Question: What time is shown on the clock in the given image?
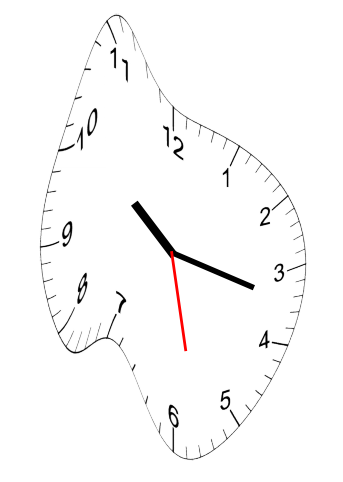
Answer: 10:17:28